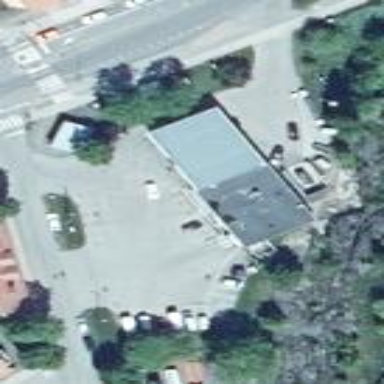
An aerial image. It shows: Fuel station.